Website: home-depot
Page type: billing-address
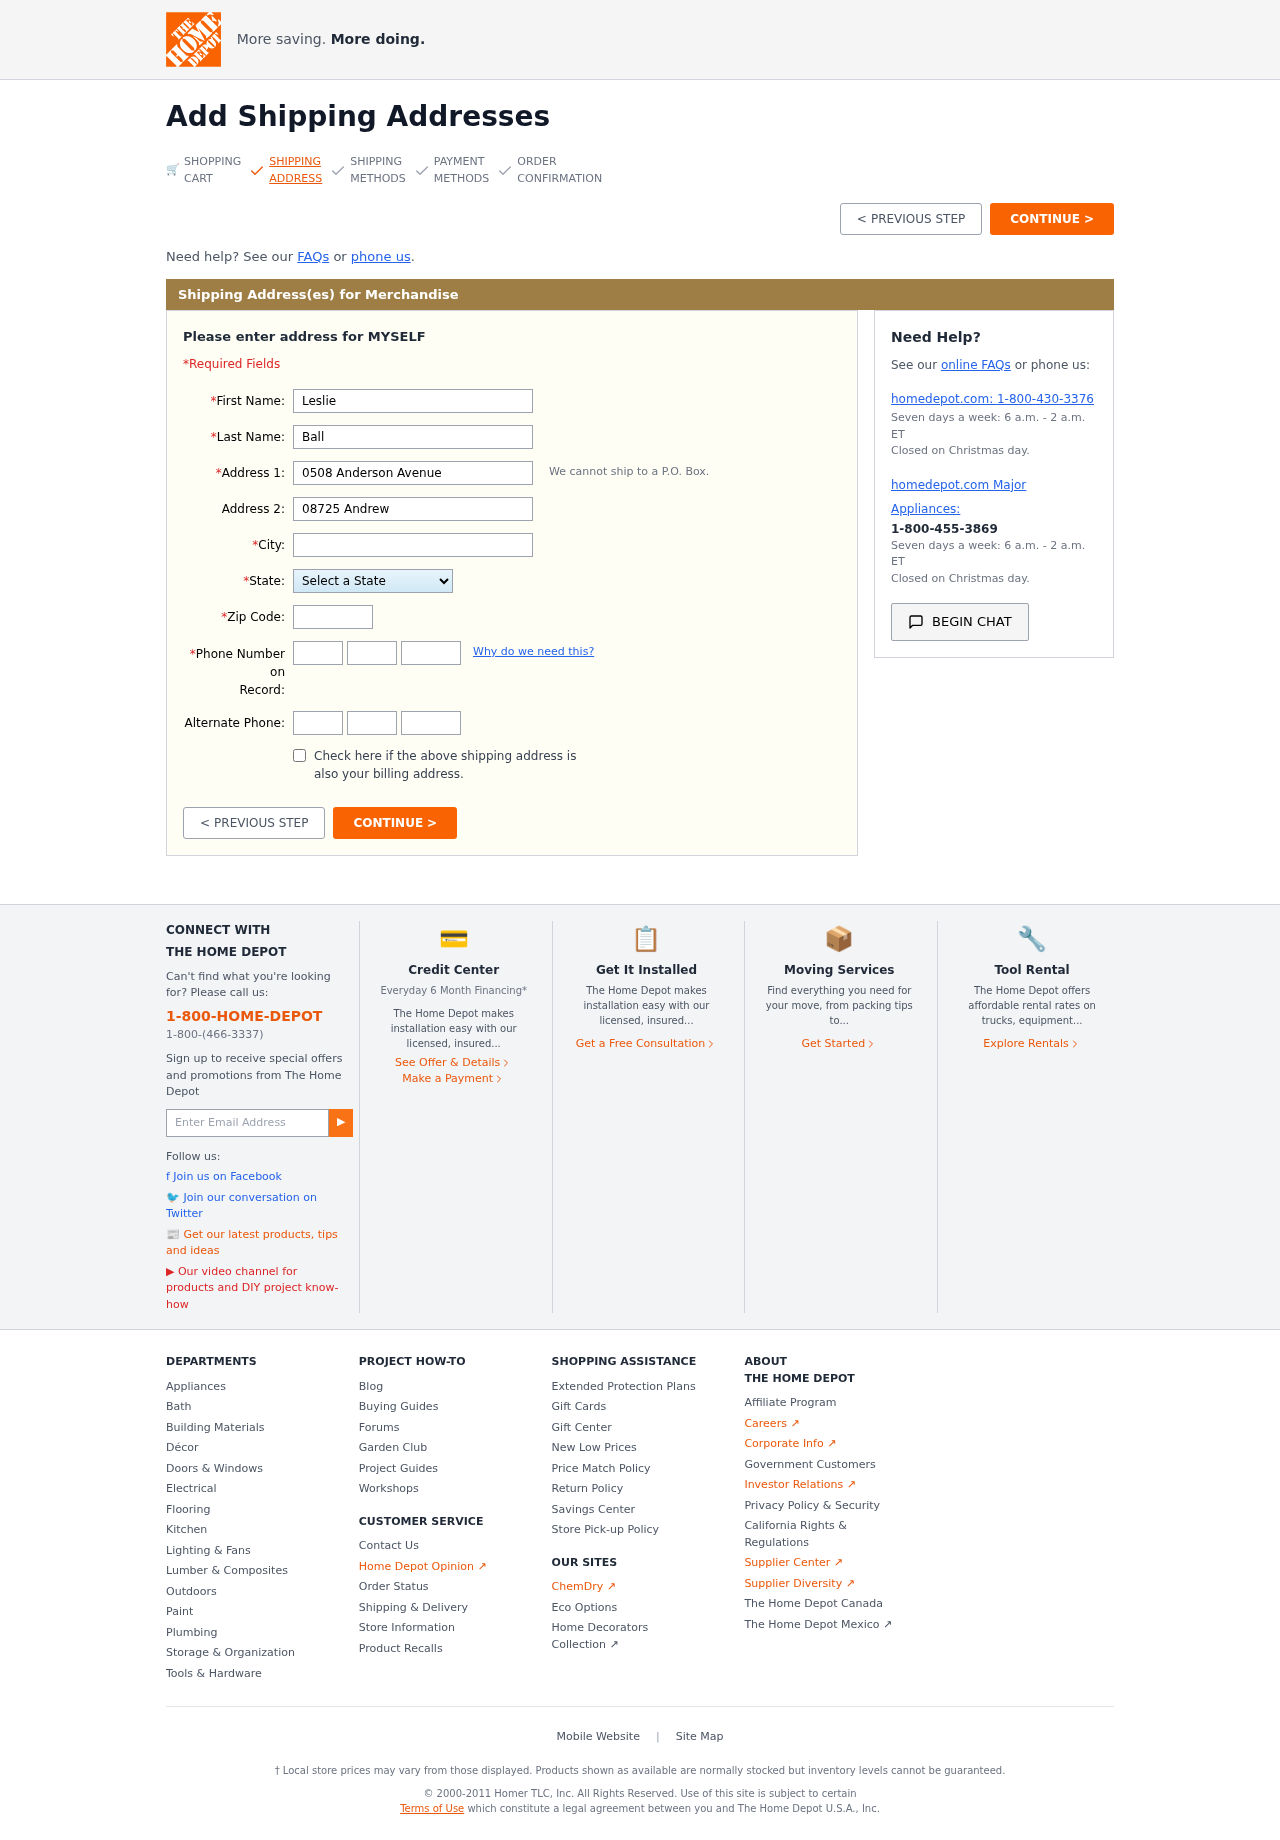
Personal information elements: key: PII_STATE
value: South Dakota
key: PII_FIRSTNAME
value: Leslie
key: PII_LASTNAME
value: Ball
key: PII_STREET
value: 0508 Anderson Avenue
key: PII_STREET2
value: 08725 Andrew Drive
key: PII_CITY
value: South Jennifer
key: PII_POSTCODE
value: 49848
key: PII_PHONE_AREA
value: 453
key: PII_PHONE_PREFIX
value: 866
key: PII_PHONE_LINE
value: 4418
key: PII_PHONE_ALT_AREA
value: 383
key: PII_PHONE_ALT_PREFIX
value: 511
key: PII_PHONE_ALT_LINE
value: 0967